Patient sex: M
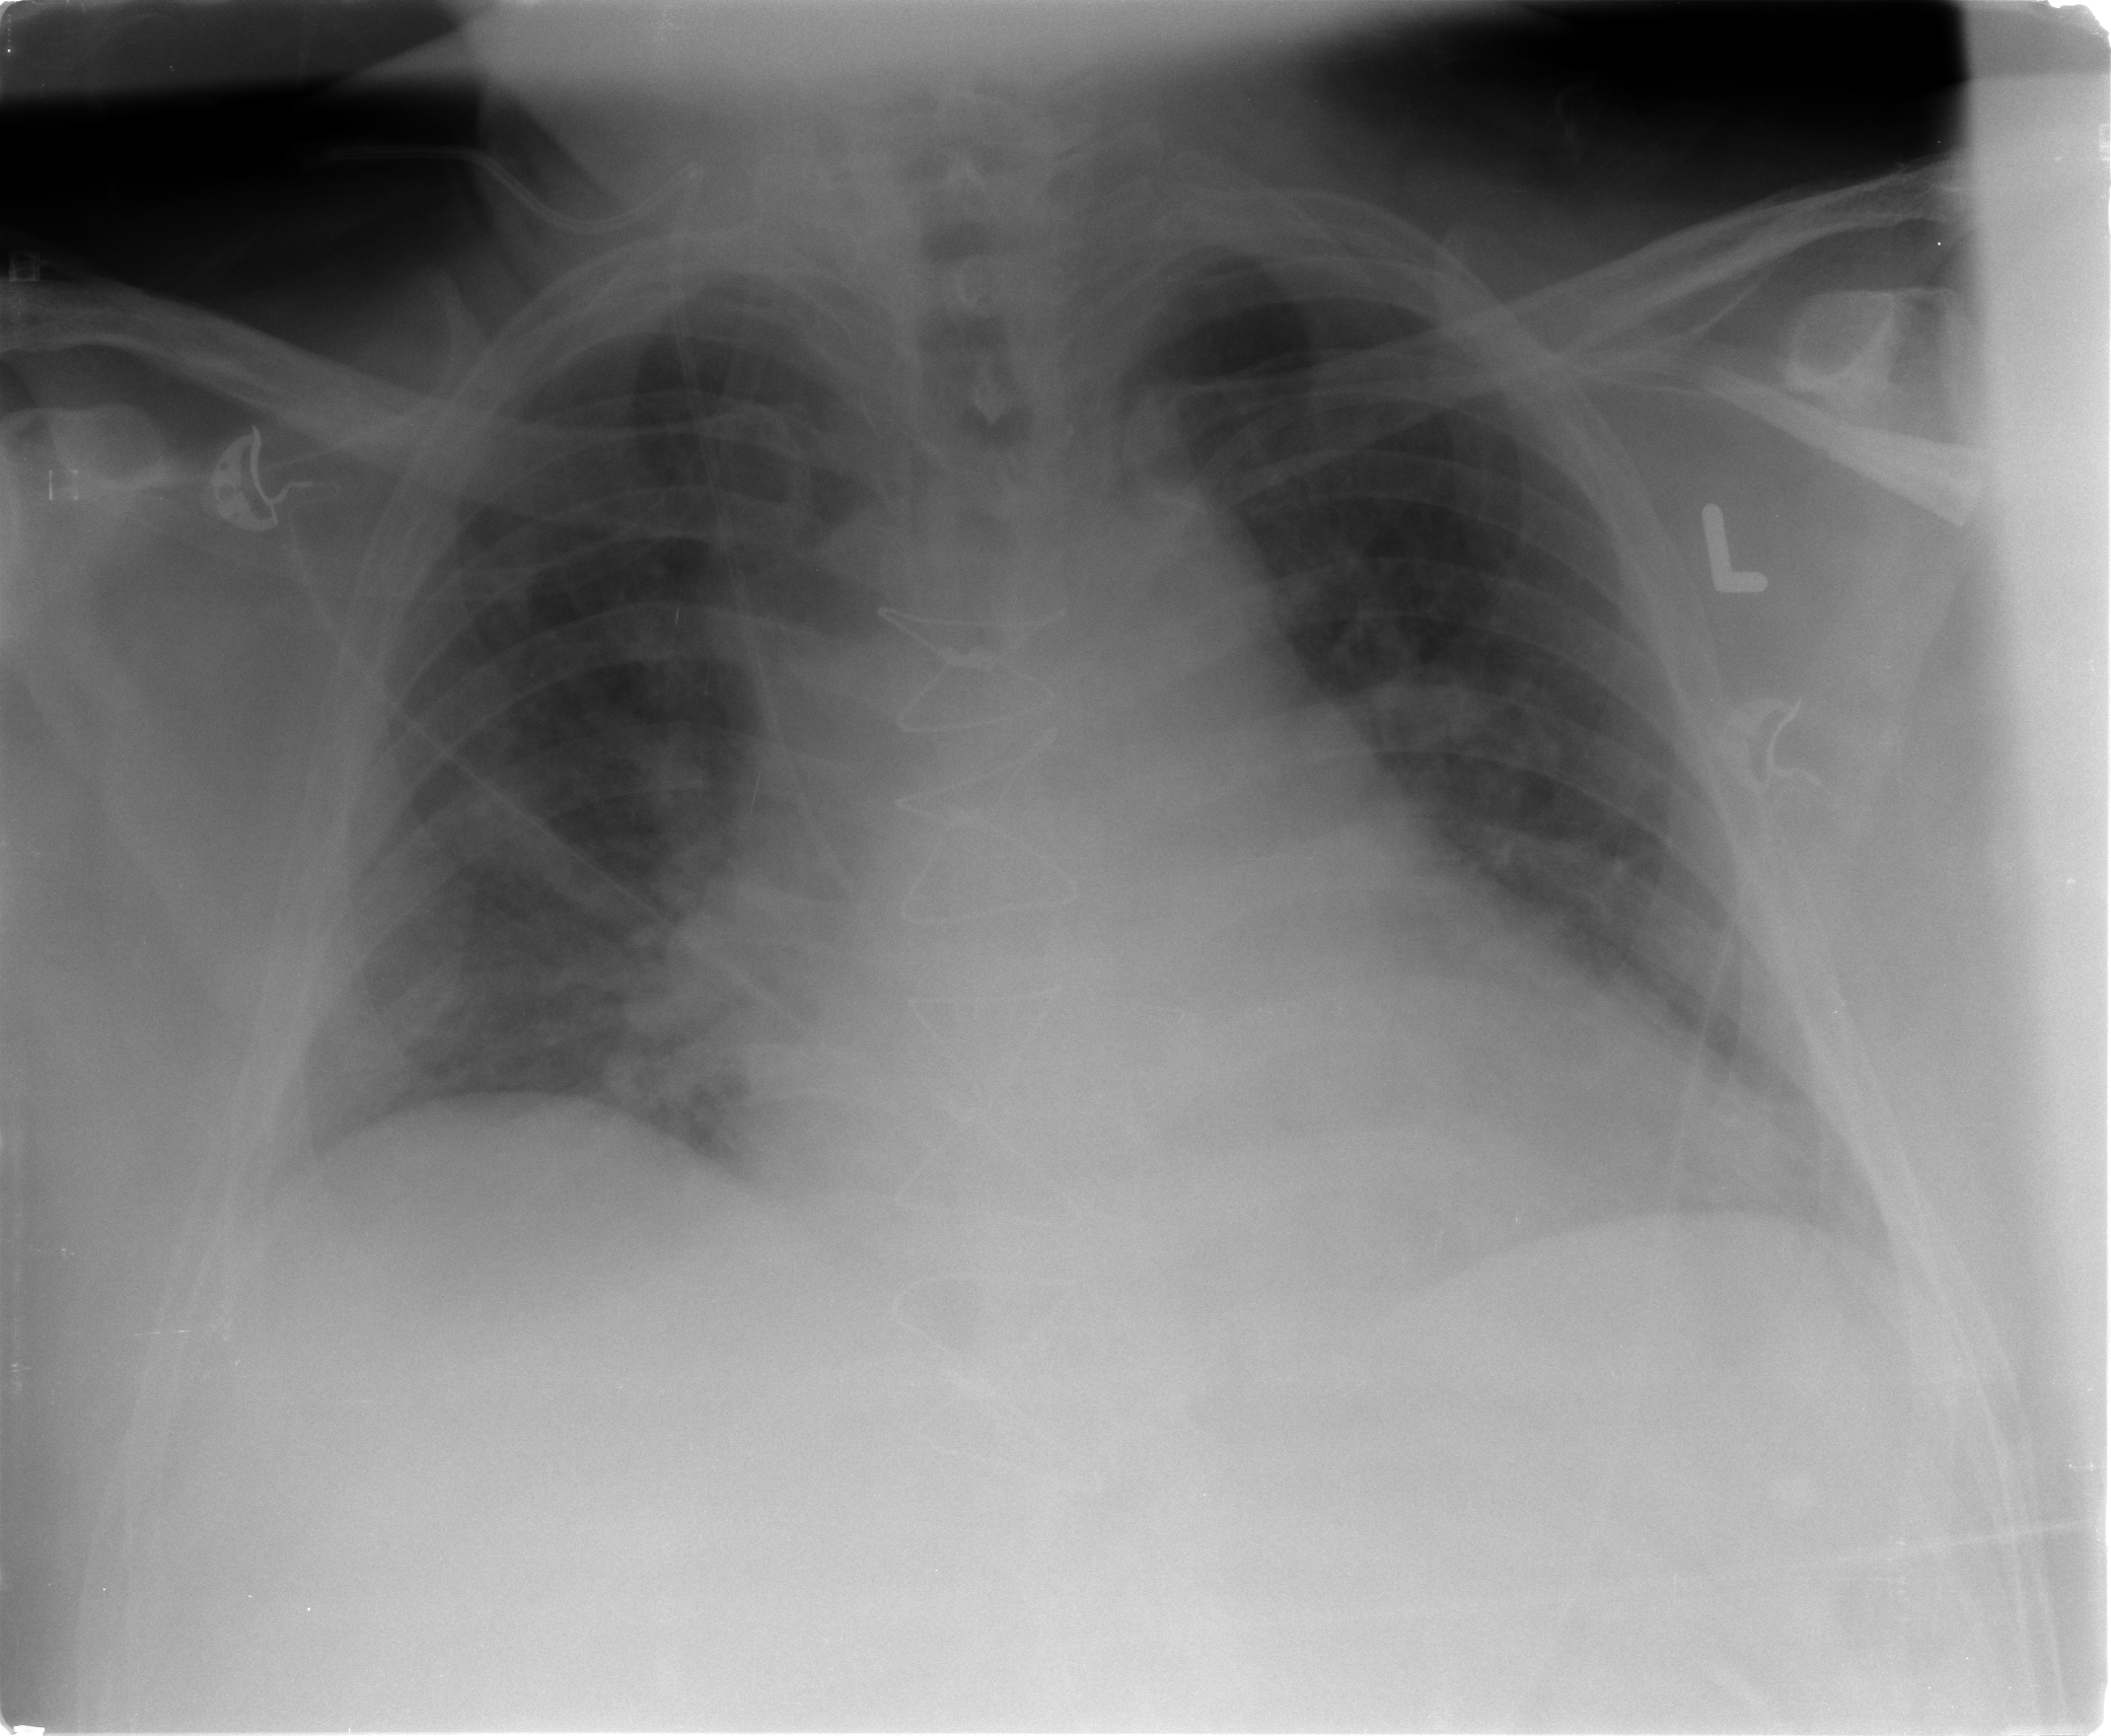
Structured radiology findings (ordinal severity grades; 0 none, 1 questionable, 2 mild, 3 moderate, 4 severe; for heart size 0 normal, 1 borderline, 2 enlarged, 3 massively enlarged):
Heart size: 2
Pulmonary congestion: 3
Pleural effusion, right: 0
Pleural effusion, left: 0
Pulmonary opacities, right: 3
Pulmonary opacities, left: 2
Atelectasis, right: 2
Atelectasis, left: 2